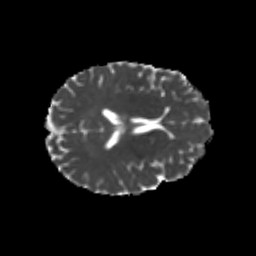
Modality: MD
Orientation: axial
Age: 22
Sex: female
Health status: healthy
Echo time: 0.074 s